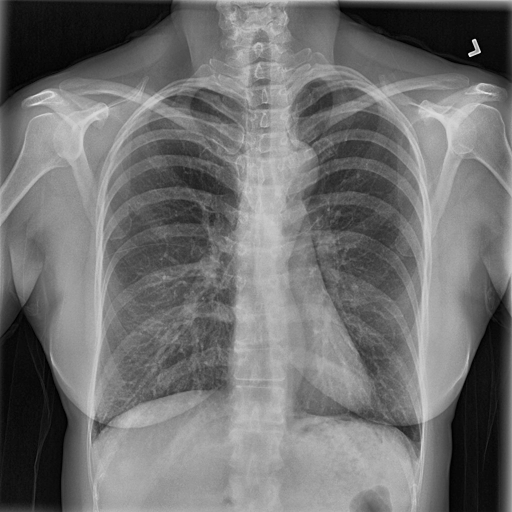
Finding: NORMAL